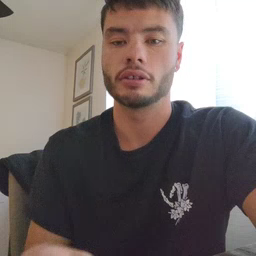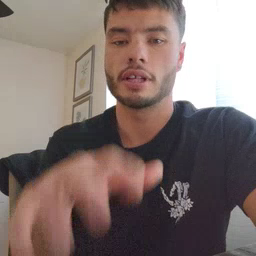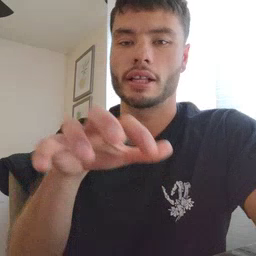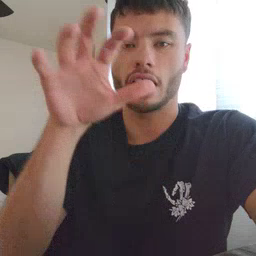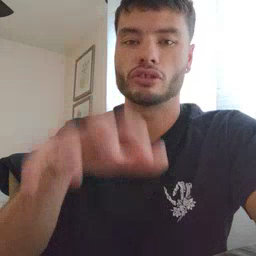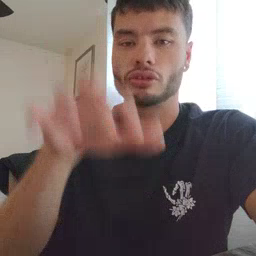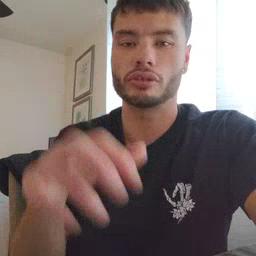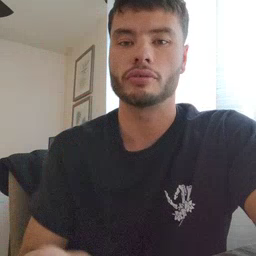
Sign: alligator